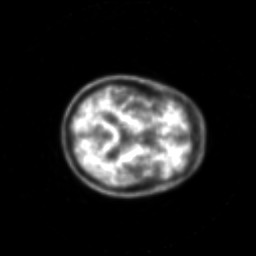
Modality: PET
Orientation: axial
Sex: female
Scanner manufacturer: siemens